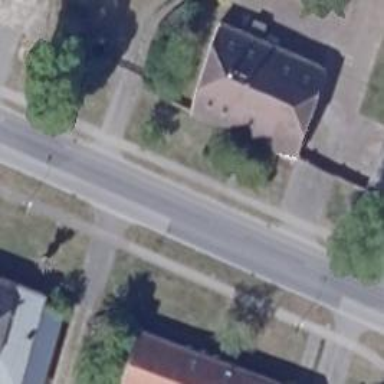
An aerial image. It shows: Secondary road with asphalt surface.